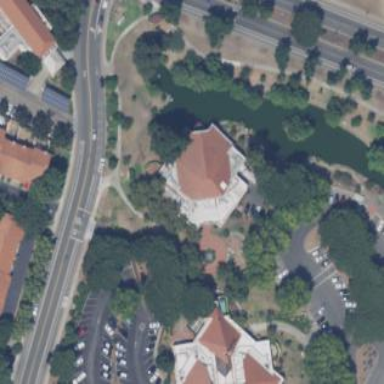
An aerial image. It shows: Library building.